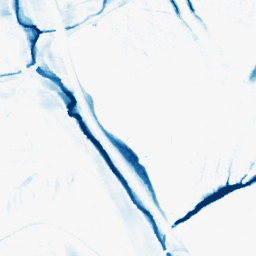
Category: morphological
Decomposition family: morphological_ellipse
Decomposition parameters: operation: closing
width: 10
height: 30
Upsampling method: bicubic_3x
Upsampling parameters: scale: 3
Upsampling scale: 3